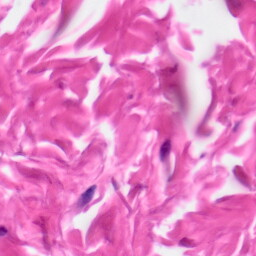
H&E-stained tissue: Skin